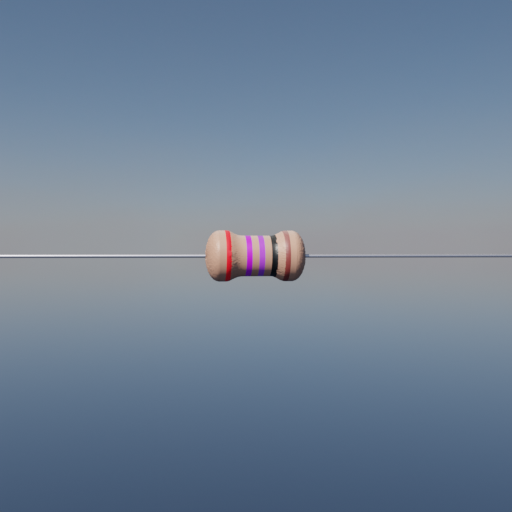
Resistor colour bands (in order): red, violet, violet, black, brown